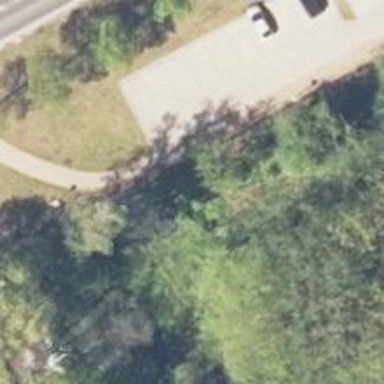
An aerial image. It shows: Path.